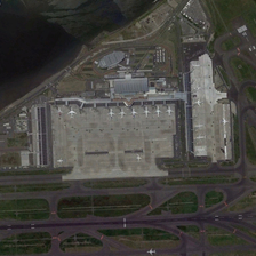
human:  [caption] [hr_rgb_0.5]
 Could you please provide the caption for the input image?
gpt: Some planes are at the airport near the river.

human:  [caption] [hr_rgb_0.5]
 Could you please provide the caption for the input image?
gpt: There are two deep red runways around the airport .

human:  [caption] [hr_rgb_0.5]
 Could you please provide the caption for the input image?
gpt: Two airports sit by the river .

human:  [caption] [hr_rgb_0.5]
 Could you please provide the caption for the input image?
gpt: The two airports sit between green lawns .

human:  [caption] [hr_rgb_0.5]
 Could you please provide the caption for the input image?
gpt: Some planes are at the airport by the river.